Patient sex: M
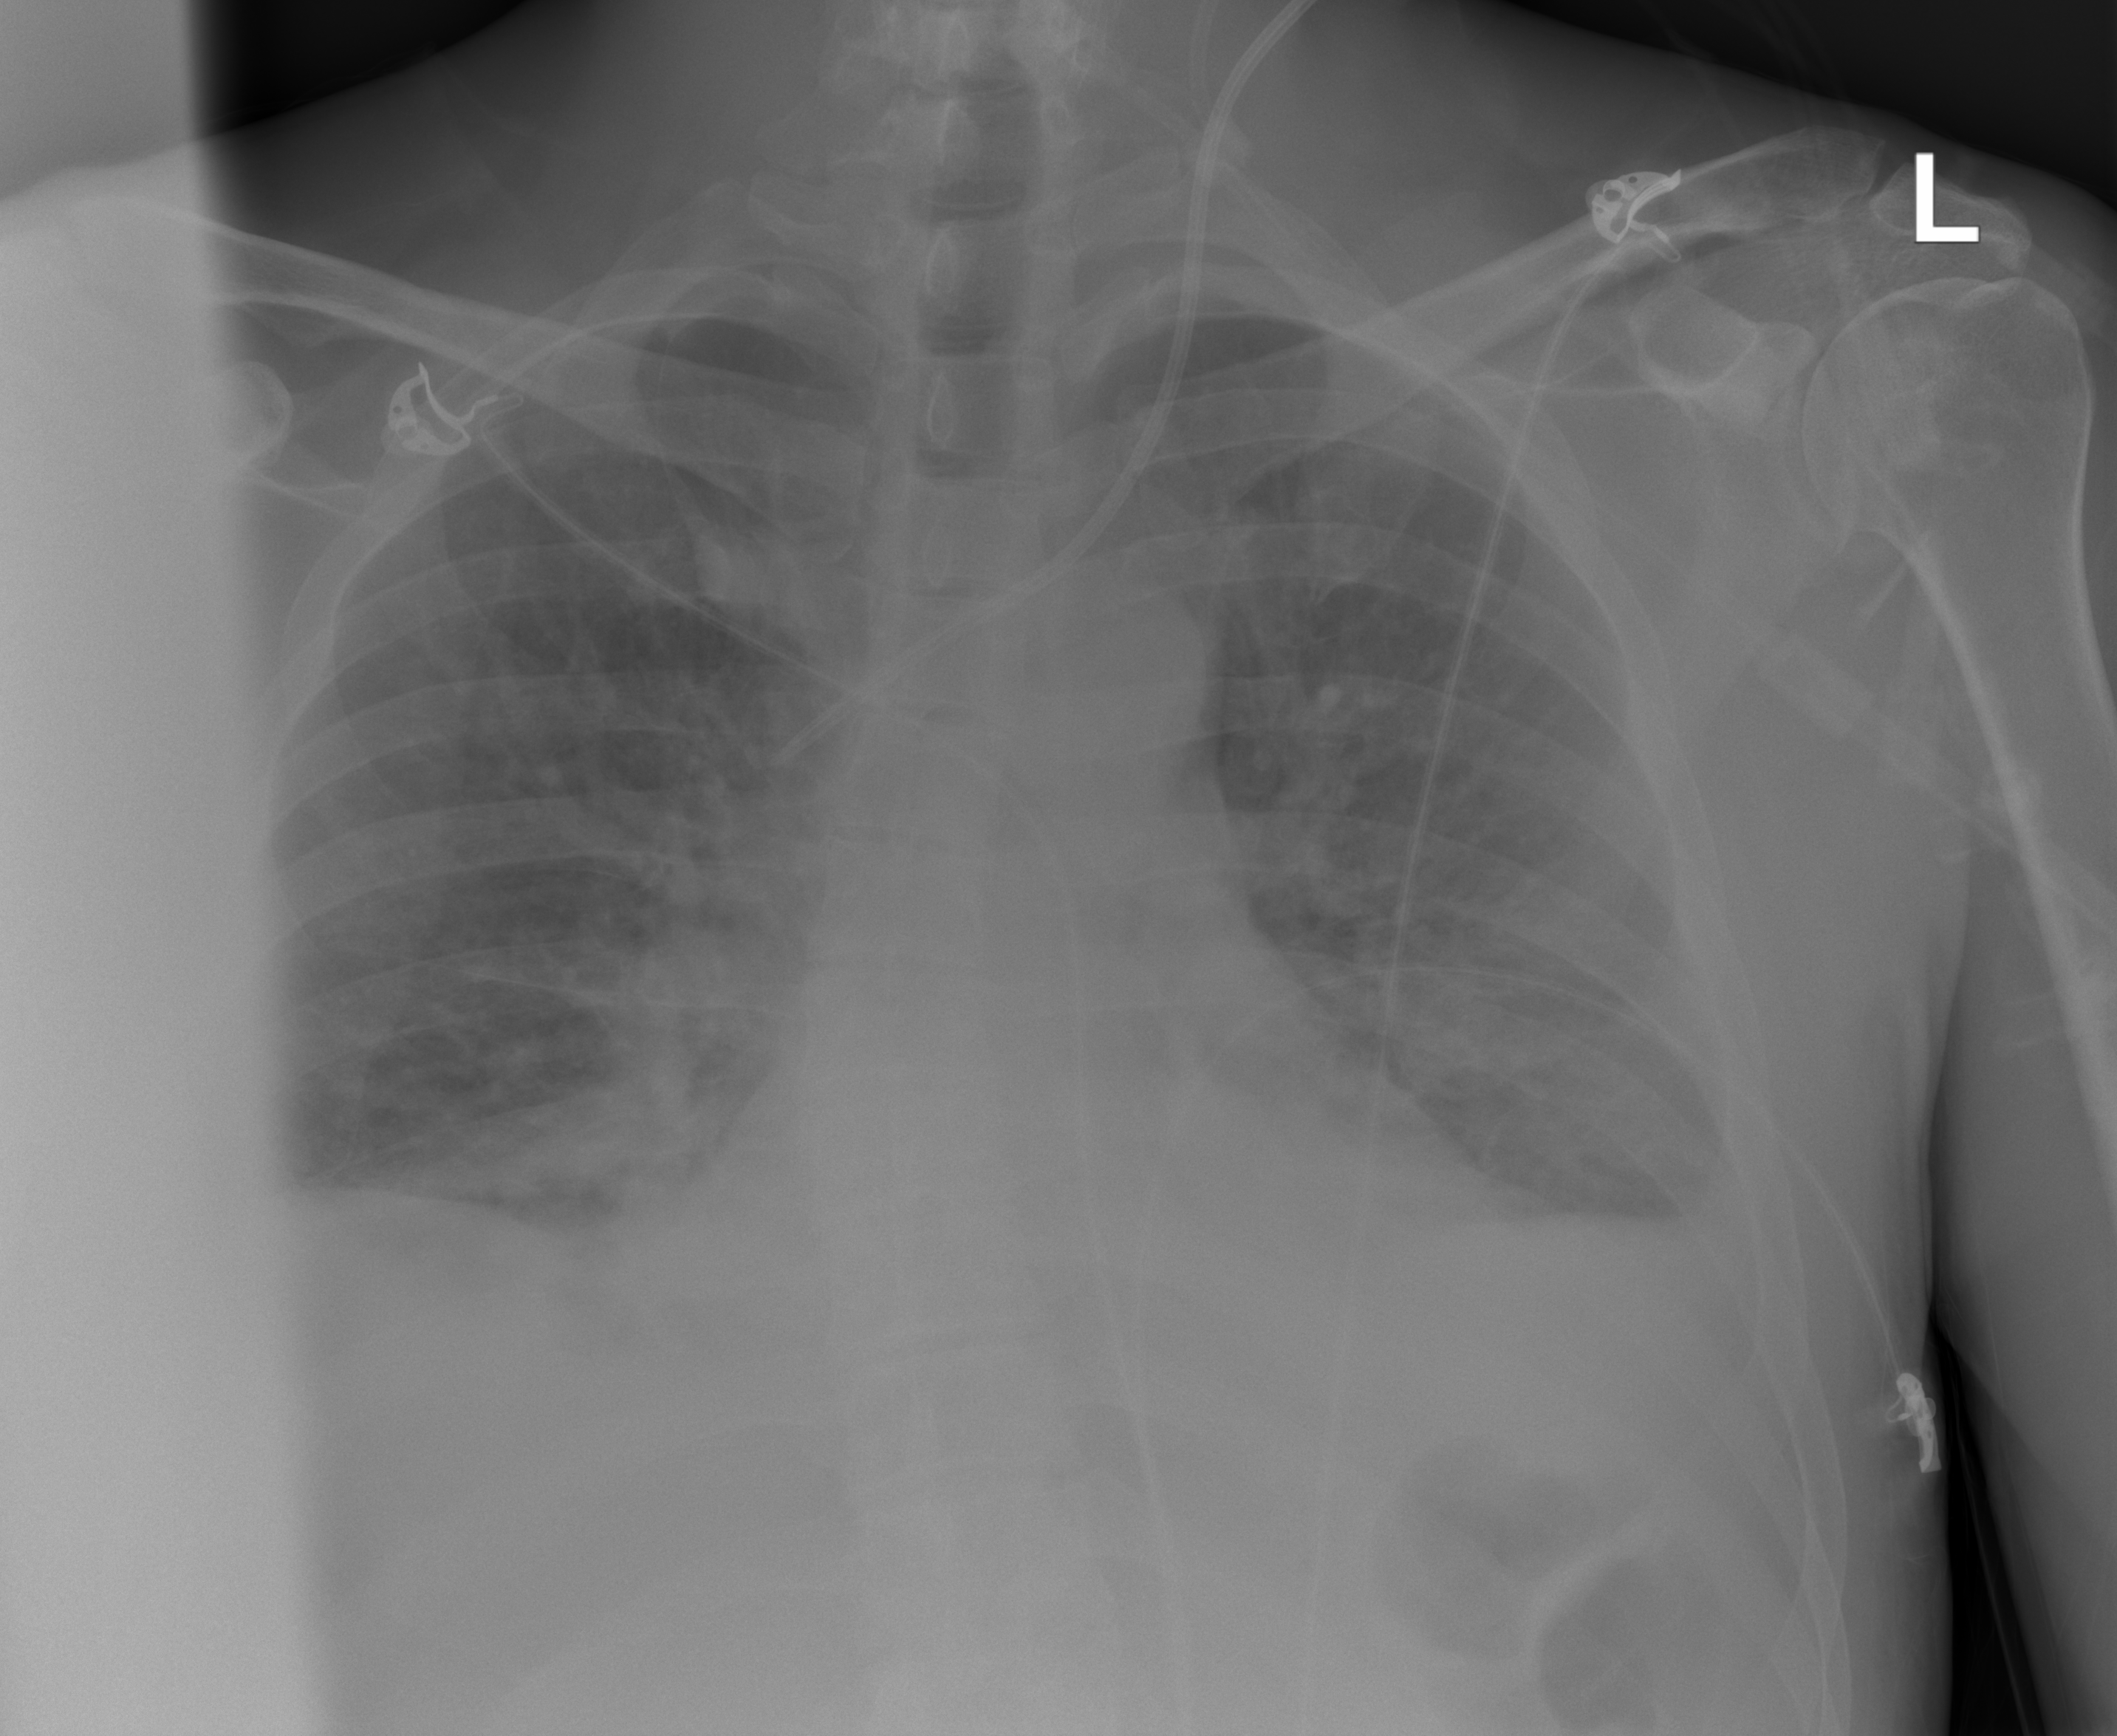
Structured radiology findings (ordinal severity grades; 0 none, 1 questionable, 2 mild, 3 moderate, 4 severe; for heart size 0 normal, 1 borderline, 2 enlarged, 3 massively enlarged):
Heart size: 0
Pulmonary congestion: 2
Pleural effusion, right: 0
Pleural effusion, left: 2
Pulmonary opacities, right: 2
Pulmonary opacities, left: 0
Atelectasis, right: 2
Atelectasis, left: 2